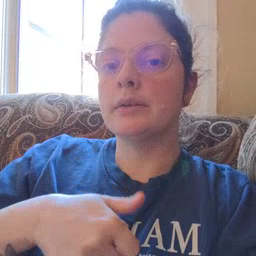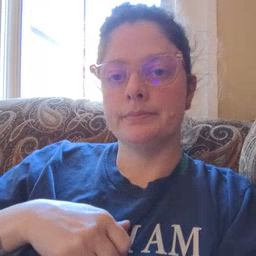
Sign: not